Aerial crown-view tile of a tropical tree (Barro Colorado Island, Panama), acquired 20241112:
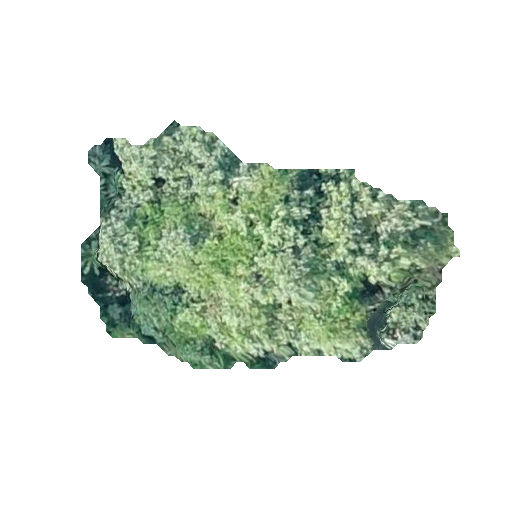
Species: Hieronyma alchorneoides
GBIF accepted scientific name: Hieronyma alchorneoides
Crown area: 102.407 m²